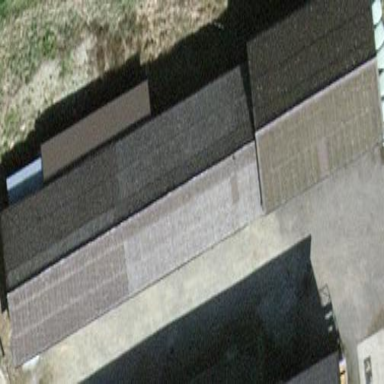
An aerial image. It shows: Building with tiled roof.